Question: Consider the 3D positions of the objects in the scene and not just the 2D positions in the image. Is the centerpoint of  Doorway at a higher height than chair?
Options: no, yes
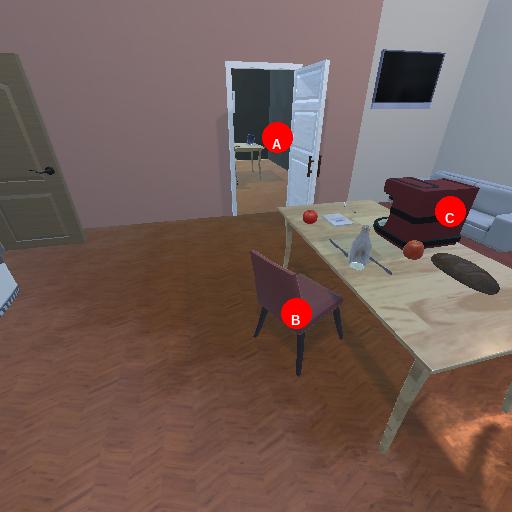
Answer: no